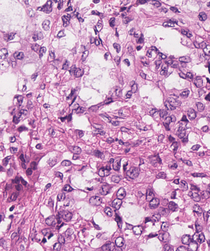
Tumor epithelial tissue: yes
Tumor-associated stroma tissue: yes
Normal tissue: no